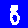
Digit: 8